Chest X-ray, PA view. Patient: 35 years old, sex F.
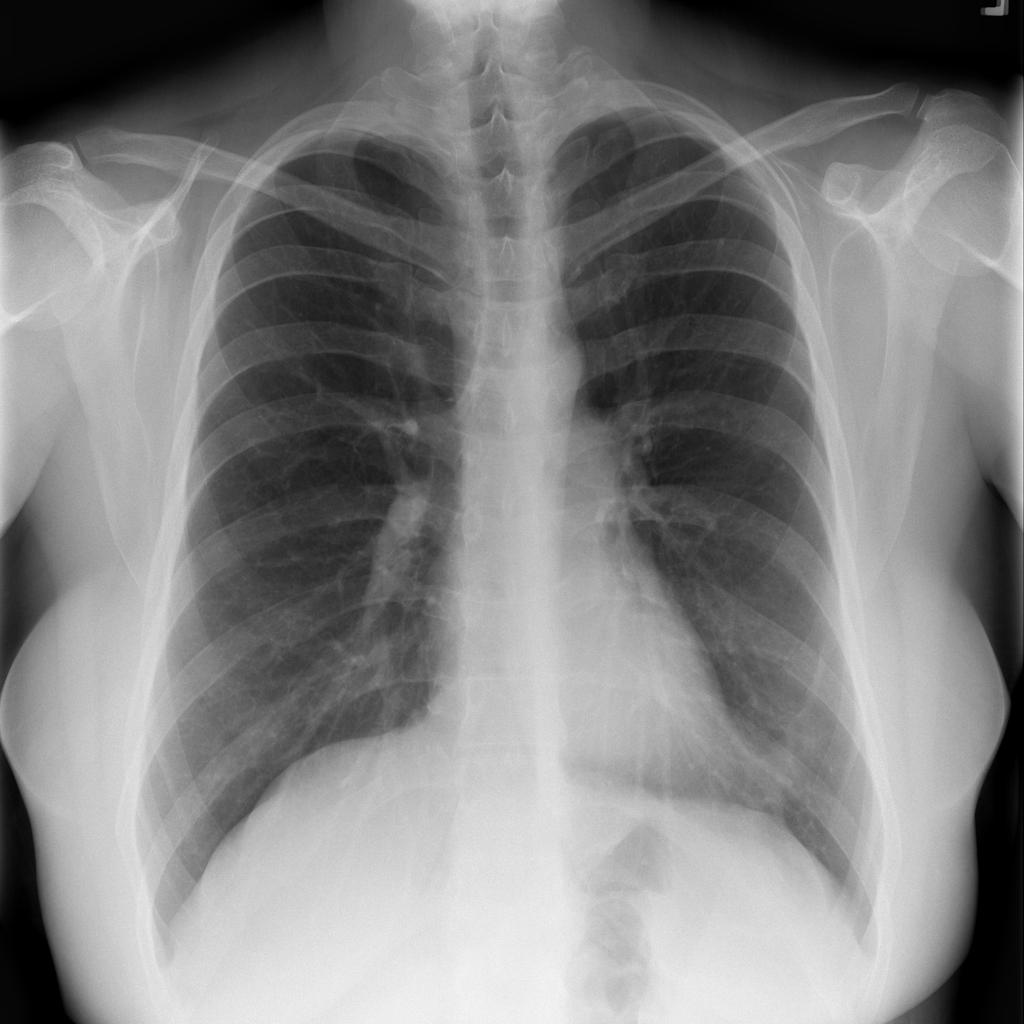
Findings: No Finding